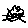
Label: cat